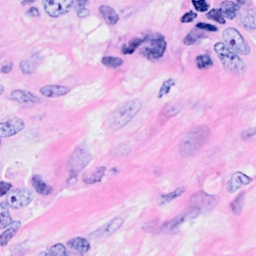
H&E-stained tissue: Breast